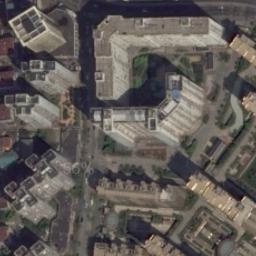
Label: commercial_area